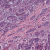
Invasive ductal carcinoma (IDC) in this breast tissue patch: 1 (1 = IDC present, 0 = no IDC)